Question: I'm using the following design:

I'm using AutoMapper for the domain/DTO conversions (both ways), Entity Framework Code First, and SQL Server 2012.
Each table has a field named 'RowVersion' of type 'timestamp' in order to check updates.
I'm using a DTO layer because my domain objects can't be serialized in WCF services, and I have a cycle in my domain layer.
Anyway, my problem is that when create a 'Bank' (one table with a single page in the UI) I copy the values (BankCode, BankName) into 'BankDTO' and in my service layer I convert 'BankDTO' to 'BankDomain' (the entity domain object for 'Bank') using AutoMapper, then call 'SaveChange'.
That works, and I can update the bank too.
But when I edit one 'Bank' and a bank branch, then convert 'BankDTO' TO 'BankDomain' and call 'SaveChange', that doesn't work. If I map 'BankDTO' to 'BankDomain' AutoMapper, that works and the update is performed.
My 'BankDTO' looks like this:
'''
[Serializable]
public class BankModel
{
public BankModel()
{
this.BankBranches = new List<BankBranchModel>();
}
public int? Id { get; set; }
public byte[] RowVersion { get; set; }
public decimal BankCode { get; set; }
public string BankName { get; set; }
public string LatinCode { get; set; }
public virtual ICollection<BankBranchModel> BankBranches { get; set; }
}
'''
And the 'BankBranch' DTO:
'''
[Serializable]
public class BankBranchModel
{
public BankBranchModel()
{
}
public int BankId { get; set; }
public decimal BranchCode { get; set; }
public string BranchName { get; set; }
public int? ExecutiveUnitId { get; set; }
public int? Id { get; set; }
public byte[] RowVersion { get; set; }
public BankModel Bank { get; set; }
}
'''
'BankDomain':
'''
public class Bank : BaseEntity
{
public Bank()
{
this.BankBranches = new List<BankBranch>();
}
public decimal BankCode { get; set; }
public string BankName { get; set; }
public string LatinCode { get; set; }
public virtual ICollection<BankBranch> BankBranches { get; set; }
}
'''
And 'BankBranchDomain':
'''
public class BankBranch : BaseEntity
{
public BankBranch()
{
}
public int BankId { get; set; }
public decimal BranchCode { get; set; }
public string BranchName { get; set; }
public virtual Bank Bank { get; set; }
}
'''
The SQL table is created like this:
'''
CREATE TABLE [global].[Bank](
[Id] [int] NOT NULL,
[RowVersion] [timestamp] NOT NULL,
<URL> NOT NULL,
<URL> NOT NULL,
<URL> NOT NULL,
CONSTRAINT [PKBnk] PRIMARY KEY CLUSTERED
(
[Id] ASC
) WITH (PAD_INDEX = OFF, STATISTICS_NORECOMPUTE = OFF, IGNORE_DUP_KEY = OFF,
ALLOW_ROW_LOCKS = ON, ALLOW_PAGE_LOCKS = ON) ON [PRIMARY]
) ON [PRIMARY]
CREATE TABLE [global].[BankBranch](
[Id] [int] NOT NULL,
[RowVersion] [timestamp] NOT NULL,
<URL> NOT NULL,
<URL> NOT NULL,
[BankId] [int] NOT NULL,
[ExecutiveUnitId] [int] NULL,
CONSTRAINT [PK_BankBranch] PRIMARY KEY CLUSTERED
(
[Id] ASC
) WITH (PAD_INDEX = OFF, STATISTICS_NORECOMPUTE = OFF, IGNORE_DUP_KEY = OFF,
ALLOW_ROW_LOCKS = ON, ALLOW_PAGE_LOCKS = ON) ON [PRIMARY]
) ON [PRIMARY]
'''
And the update code:
'''
using (var db = new AndishmandTestContext())
{
Mapper.CreateMap<BankModel, Bank>();
Mapper.CreateMap<Bank, BankModel>();
Mapper.CreateMap<BankBranchModel, BankBranch>();
Mapper.CreateMap<BankBranch, BankBranchModel>();
var oldb = db.Banks.Include("BankBranches").Where(b => b.Id == 1);
Bank bank = oldb.FirstOrDefault();
BankModel bankmodel = new BankModel();
Mapper.Map(bank, bankmodel);
}
'''
After changing the 'BankModel' in the UI layer, this code executes in the service layer:
'''
var Newb = db.Banks.Include("BankBranches").Where(b => b.Id == 1);
Bank newbank = Newb.FirstOrDefault();
Mapper.Map(bankmodel, newbank);
'''
Then the change is saved in the business layer:
'''
db.SaveChanges();
'''
If I map 'BankDto' and 'BankBranchDto' in 'BankDomain' and 'BankBranchDomain' instead of using 'Mapper.Map', then 'SaveChanges' works - but I have to use AutoMapper.
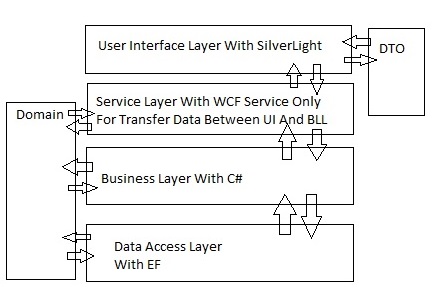
Answer: I finded my answer. I changeed my map and it woked
like this
'''
Mapper.CreateMap<BankModel, Bank>().ForMember(x => x.BankBranches, opt => opt.Ignore());
//Mapper.CreateMap<BankModel, Bank>();
Mapper.CreateMap<Bank, BankModel>();
Mapper.CreateMap<BankBranchModel, BankBranch>().ForMember(x => x.Bank, opt => opt.Ignore());
//Mapper.CreateMap<BankBranchModel, BankBranch>();
Mapper.CreateMap<BankBranch, BankBranchModel>();
'''
And then i most modify my domains like this
'''
//update bankdomain
Mapper.Map(bankmodel, newbank);
//Update bank branchdomain
newbank.BankBranches.ToList().ForEach(bb => Mapper.Map(bankmodel.BankBranches.First(c => c.Id == bb.Id), bb));
//Delete branchdomain
foreach (var bBmodel in bankmodel.BankBranches.Where(bB => bB.IsDeleted == true))
{
newbank.BankBranches.Remove(newbank.BankBranches.Where(bb => bb.Id == bBmodel.Id).First());
}
//Add branchdomain
foreach (var bBM in bankmodel.BankBranches.Where(c => c.Id == null))
{
newbank.BankBranches.Add(Mapper.Map<BankBranch>(bBM));
}
'''
and then
'''
db.SaveChanges();
'''